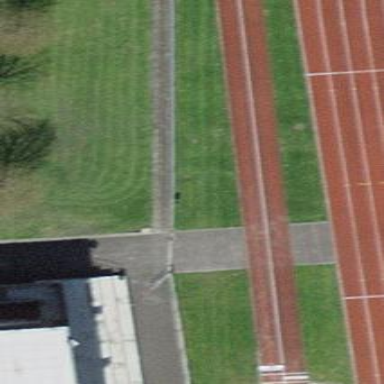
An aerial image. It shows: Long jump track for leisure and sports activities on the land.